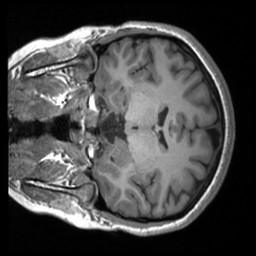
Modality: T1w
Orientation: coronal
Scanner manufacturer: siemens
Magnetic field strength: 3 T
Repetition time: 2 s
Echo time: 0.0023 s